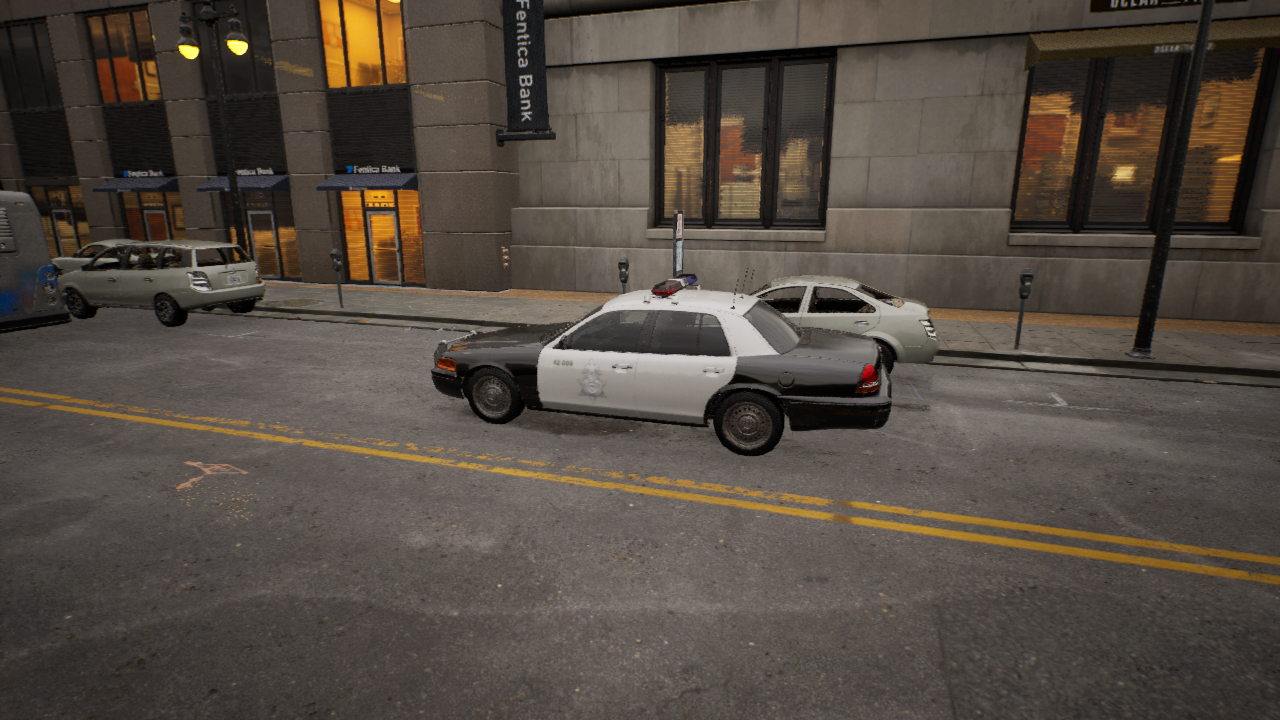
Venue: downtown
Lighting: golden hour
Vehicle rig: sedan